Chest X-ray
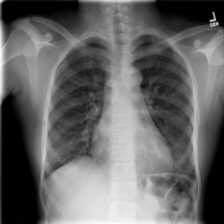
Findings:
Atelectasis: negative
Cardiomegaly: negative
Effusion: negative
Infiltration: negative
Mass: negative
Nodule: negative
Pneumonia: negative
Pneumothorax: negative
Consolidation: negative
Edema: negative
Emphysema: negative
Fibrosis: negative
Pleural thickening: negative
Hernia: negative